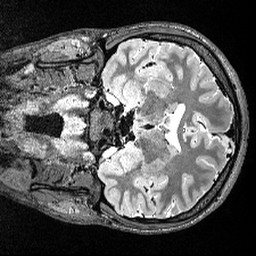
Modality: T2w
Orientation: coronal
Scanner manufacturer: siemens
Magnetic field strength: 3 T
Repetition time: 3.2 s
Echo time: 0.566 s